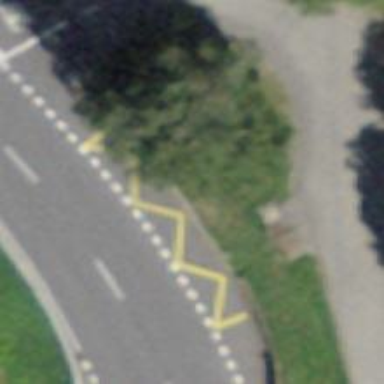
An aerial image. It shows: Bus stop with platform for public transport.